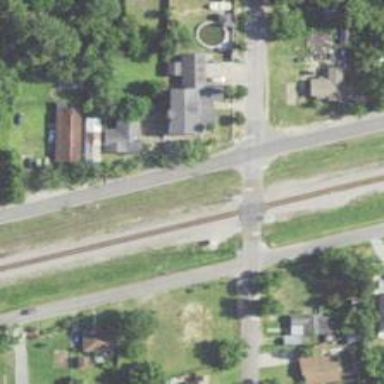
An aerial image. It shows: Level crossing with lights and saltire.